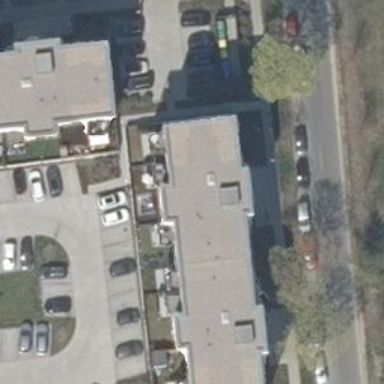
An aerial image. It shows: Building with apartments and flat roof.